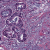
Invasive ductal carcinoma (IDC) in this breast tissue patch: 1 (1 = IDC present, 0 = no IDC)